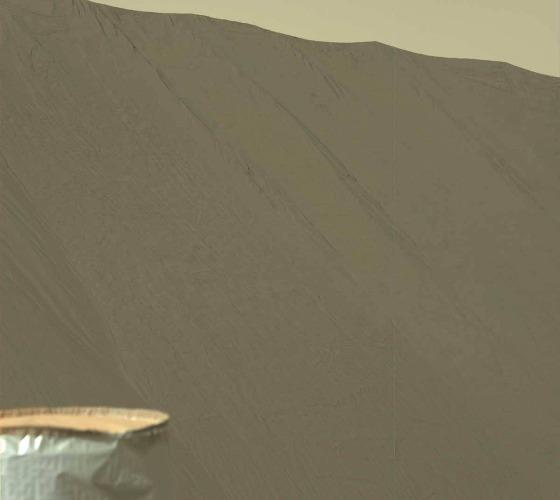
Terrain classes present: Background, Gravel / Sand / Soil, Sky / Distant Mountains